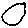
Label: circle